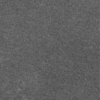
Label: dusty